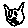
Label: cat